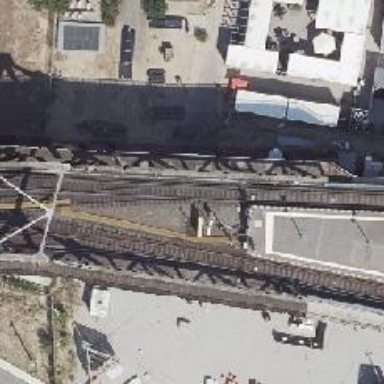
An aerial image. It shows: Railway switch with the turnout on the left side.